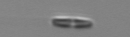
Label: pennate